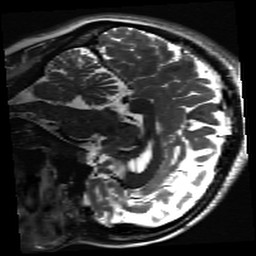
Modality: inplaneT2
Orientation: sagittal